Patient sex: M
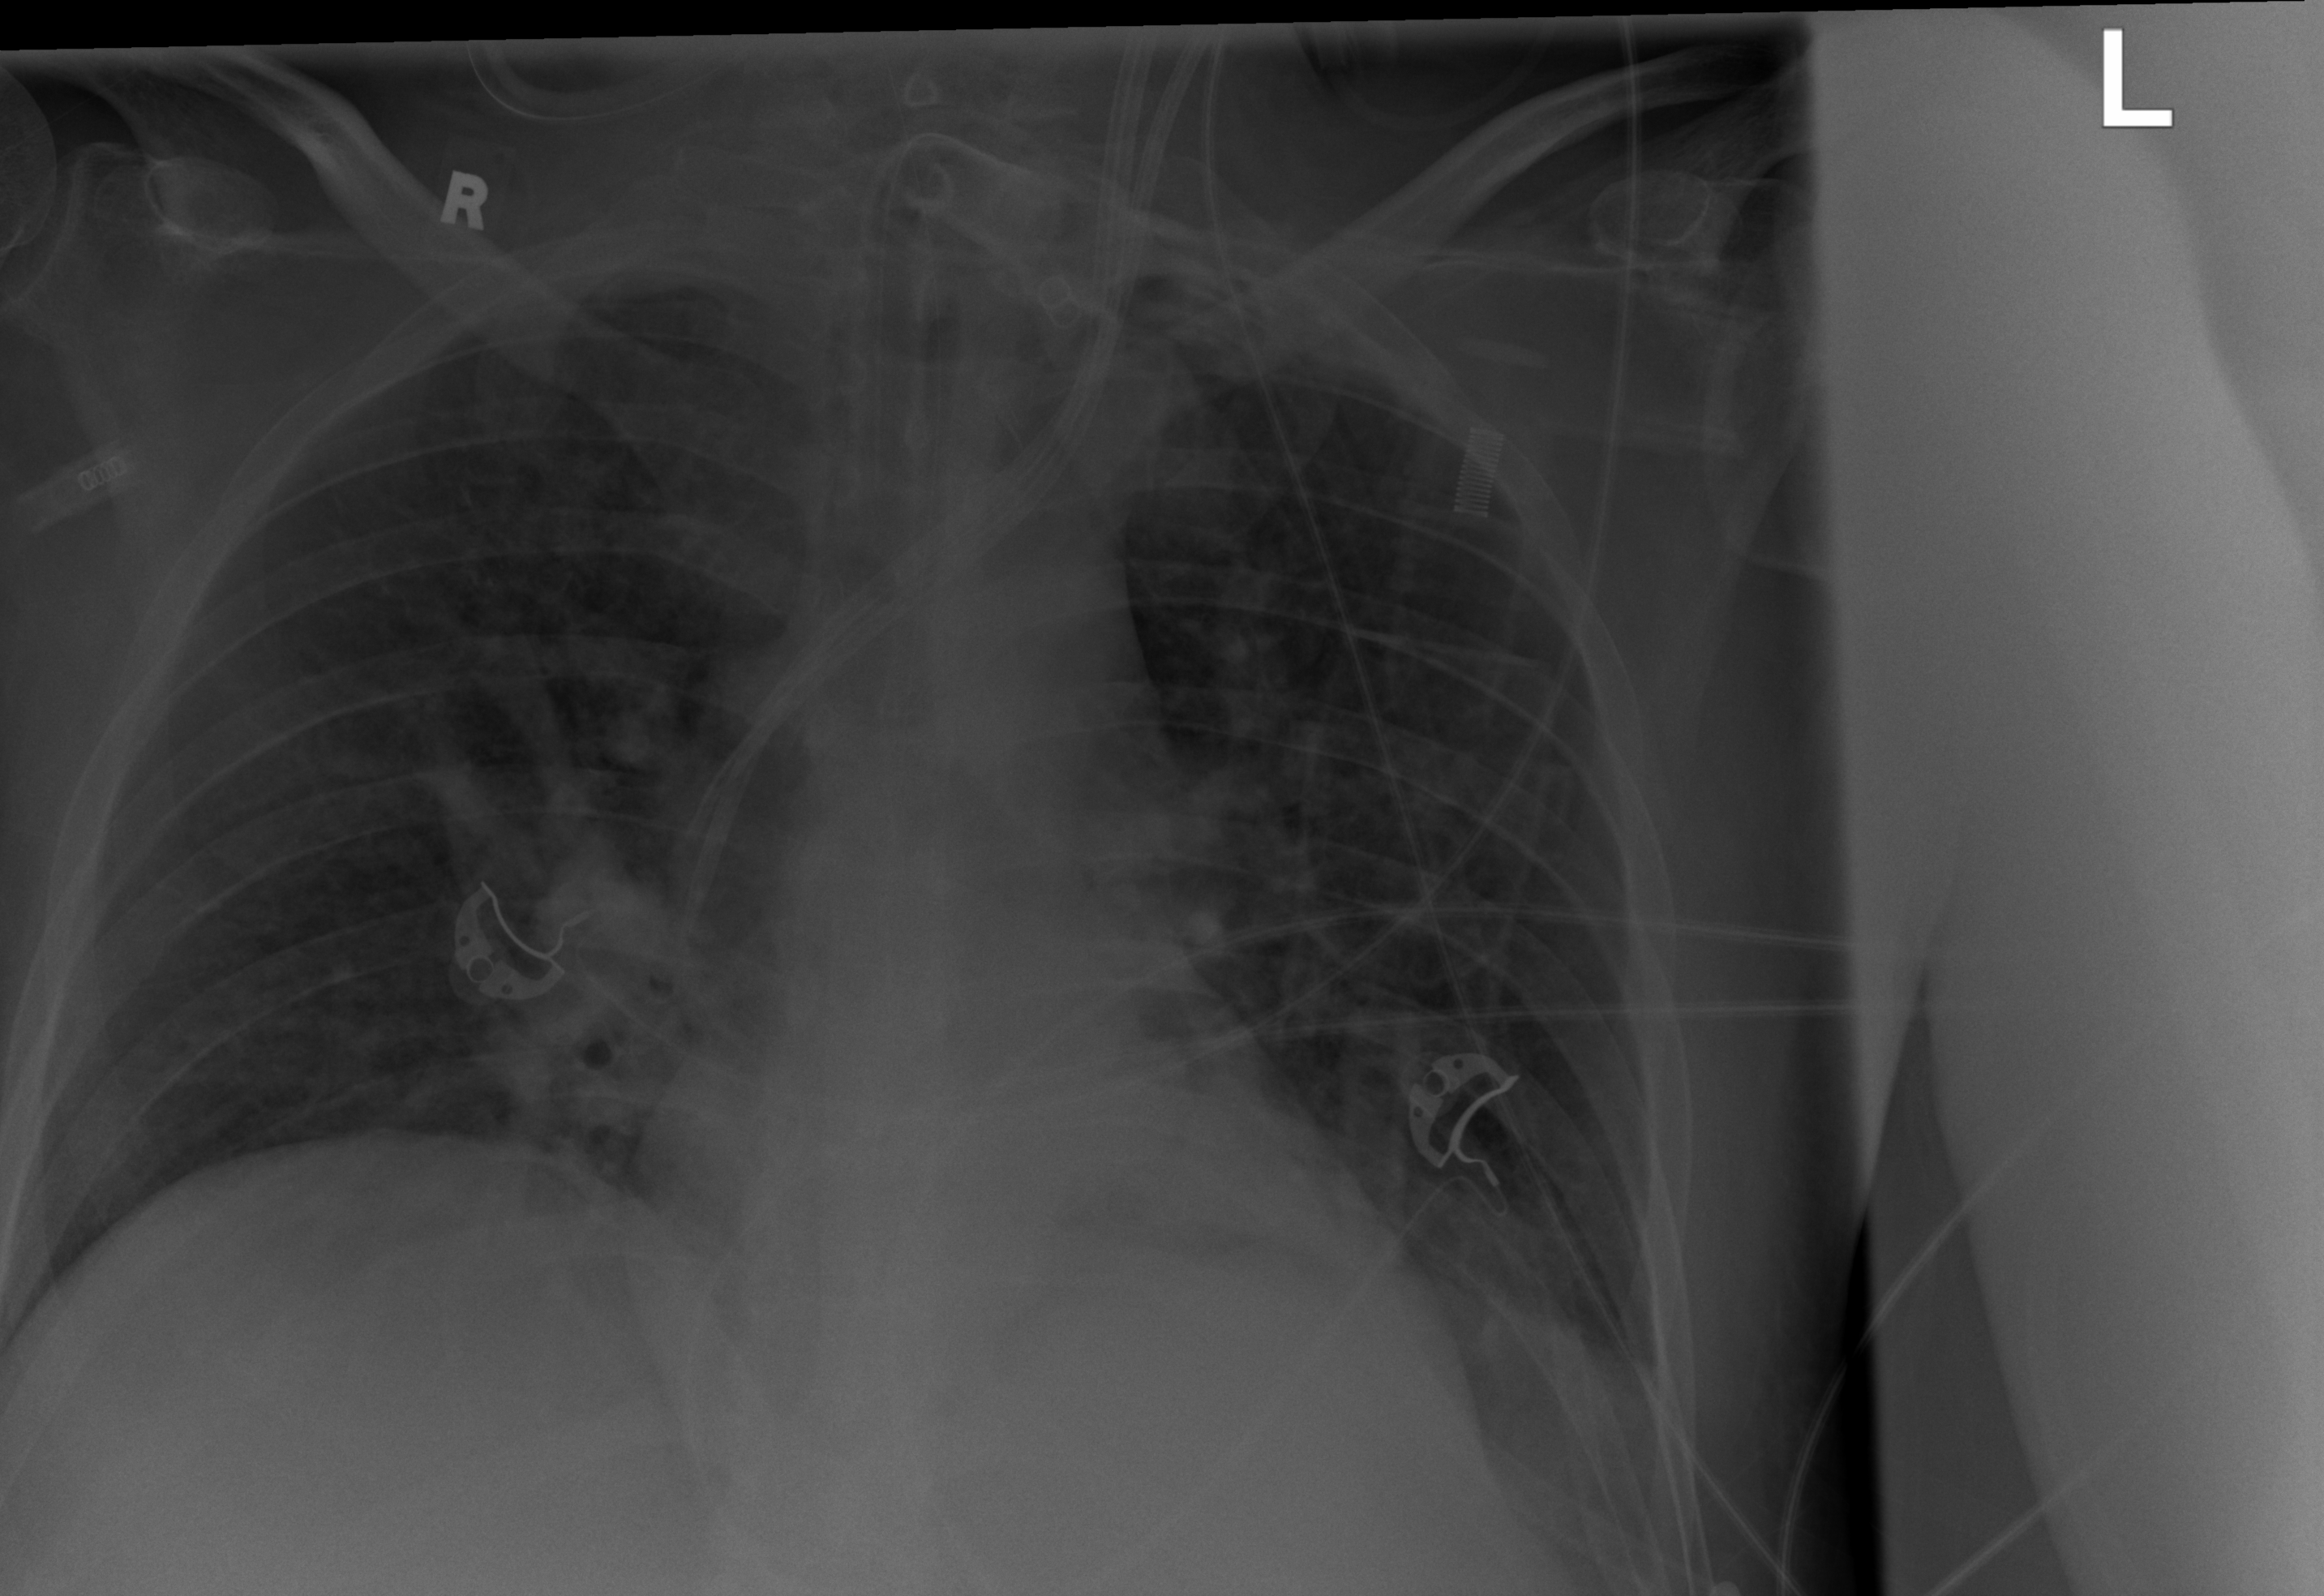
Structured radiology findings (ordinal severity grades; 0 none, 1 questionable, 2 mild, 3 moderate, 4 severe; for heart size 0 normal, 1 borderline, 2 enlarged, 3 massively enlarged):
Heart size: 0
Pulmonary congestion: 2
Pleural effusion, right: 0
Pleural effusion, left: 2
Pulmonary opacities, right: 2
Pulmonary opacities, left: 2
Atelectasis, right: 2
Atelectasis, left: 2